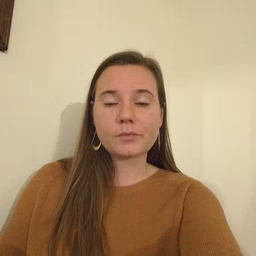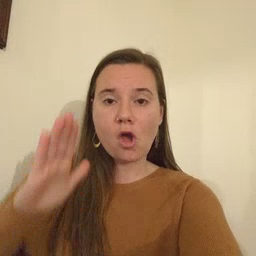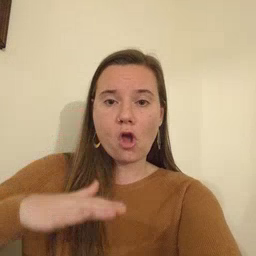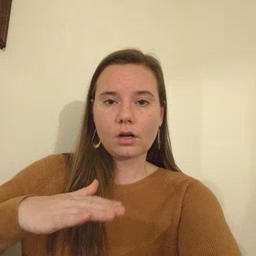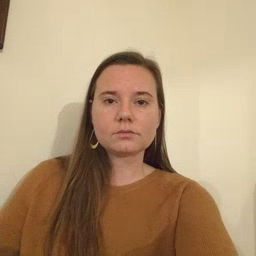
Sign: on